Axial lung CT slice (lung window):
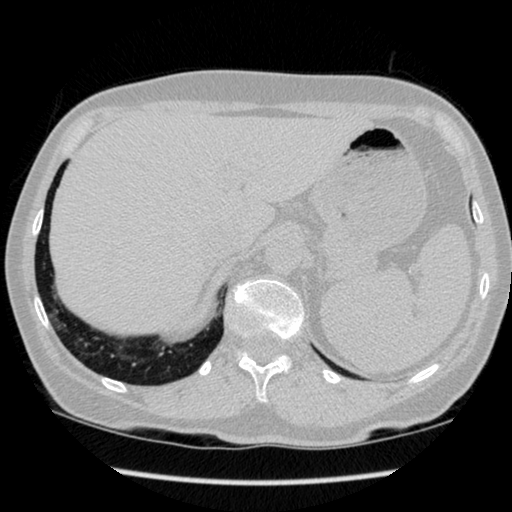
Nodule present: no